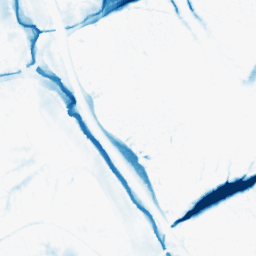
Category: morphological
Decomposition family: morphological_ellipse
Decomposition parameters: operation: closing
width: 30
height: 30
Upsampling method: sinc_blackman
Upsampling parameters: scale: 4
kernel_size: 16
Upsampling scale: 4